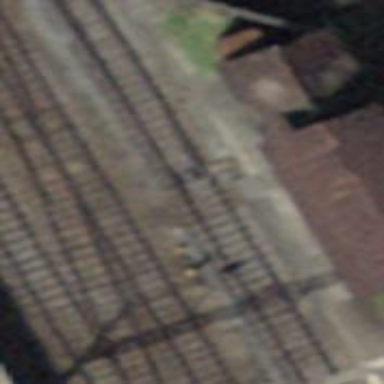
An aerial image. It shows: Railway switch.